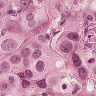
Metastatic tissue present: yes